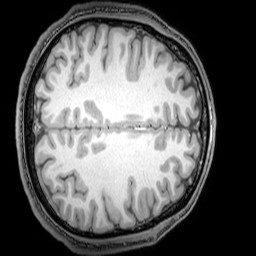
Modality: T1w
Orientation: axial
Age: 23
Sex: male
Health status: healthy
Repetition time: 0.081 s
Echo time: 0.037 s